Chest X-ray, PA view. Patient: 27 years old, sex F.
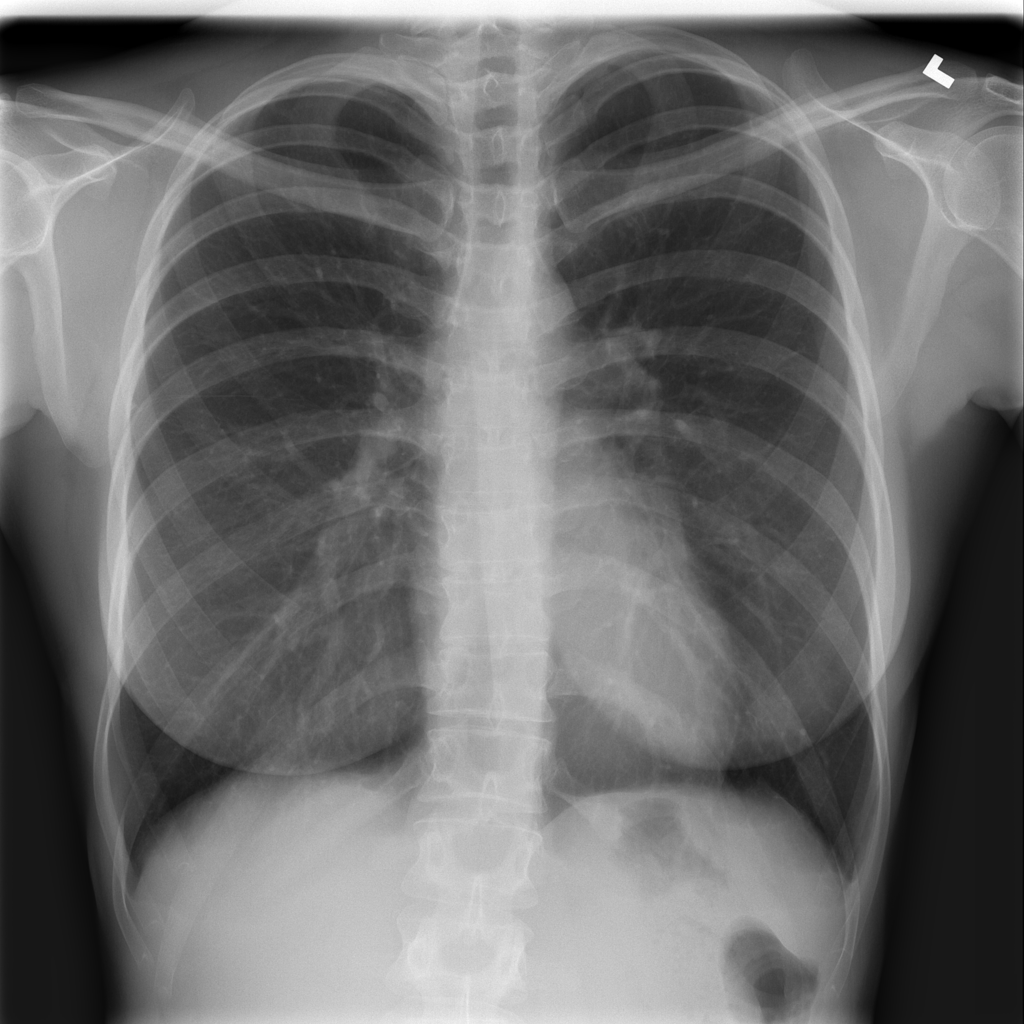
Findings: No Finding